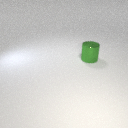
large green metal cylinder